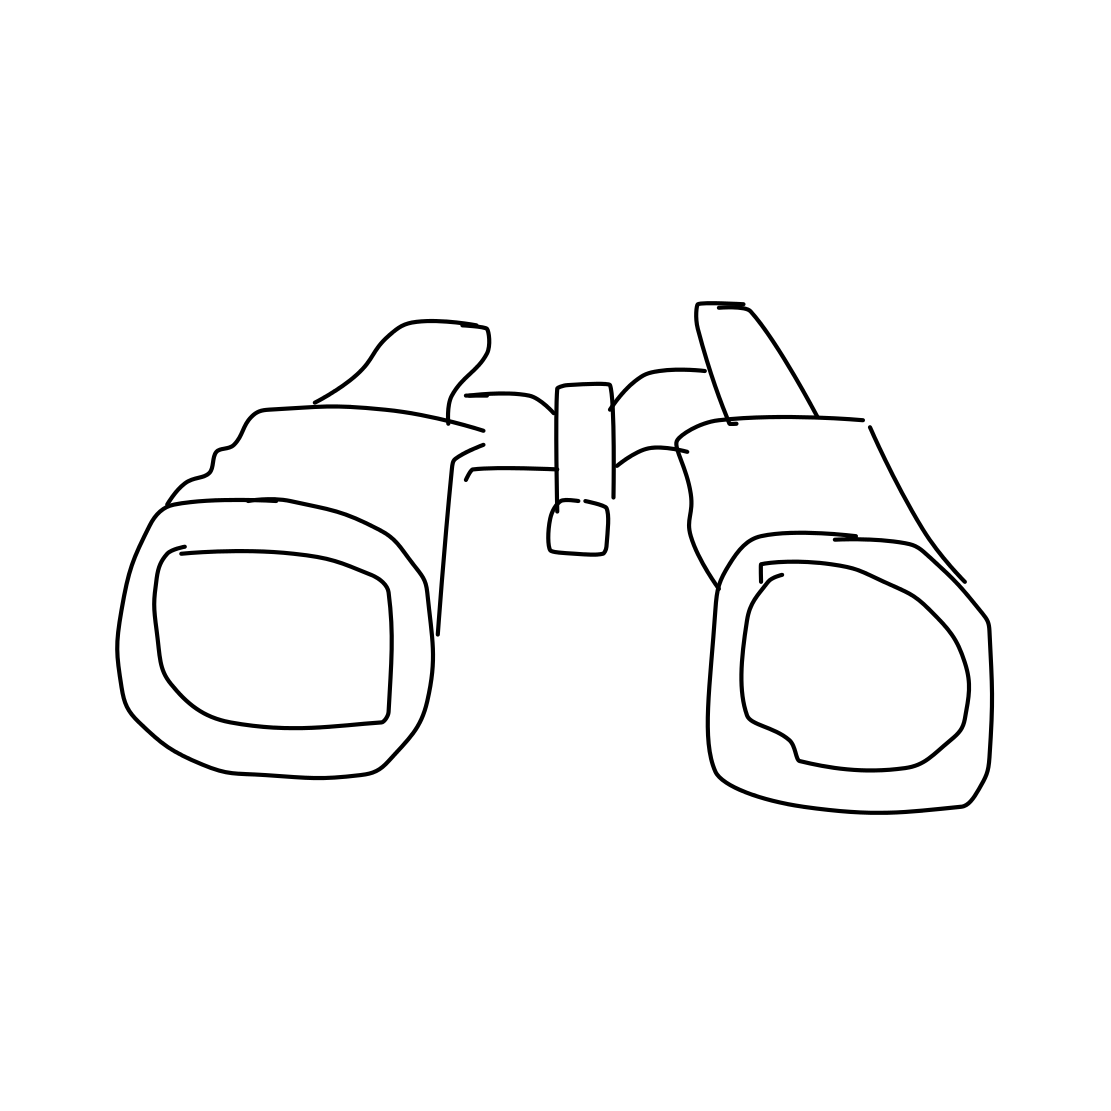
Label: binoculars